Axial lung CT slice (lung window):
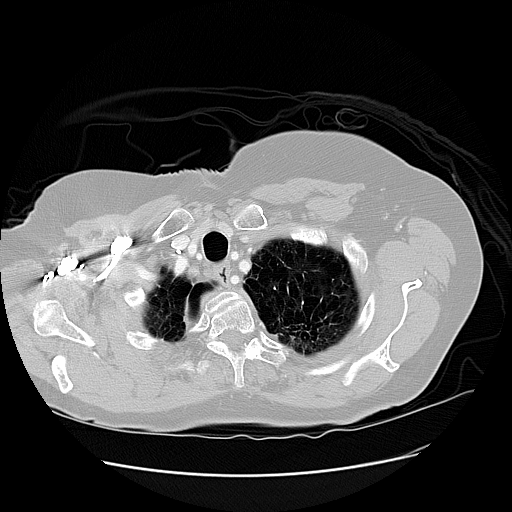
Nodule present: no